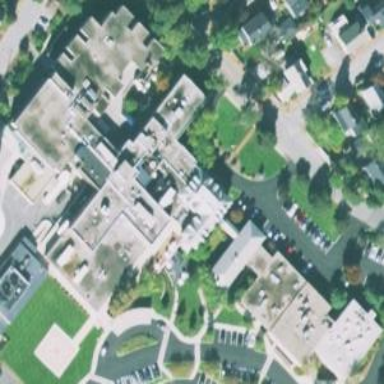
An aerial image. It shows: Hospital building.